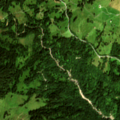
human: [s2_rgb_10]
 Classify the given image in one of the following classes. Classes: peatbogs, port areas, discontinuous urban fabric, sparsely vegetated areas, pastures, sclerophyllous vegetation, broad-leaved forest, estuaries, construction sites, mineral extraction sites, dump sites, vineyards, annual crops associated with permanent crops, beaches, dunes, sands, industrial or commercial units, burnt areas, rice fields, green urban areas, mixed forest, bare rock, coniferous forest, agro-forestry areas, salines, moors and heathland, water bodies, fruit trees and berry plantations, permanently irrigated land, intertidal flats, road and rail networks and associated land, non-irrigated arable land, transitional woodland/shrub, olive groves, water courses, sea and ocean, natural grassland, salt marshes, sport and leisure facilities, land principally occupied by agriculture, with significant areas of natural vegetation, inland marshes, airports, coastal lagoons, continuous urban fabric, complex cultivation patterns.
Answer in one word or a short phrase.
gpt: complex cultivation patterns, coniferous forest, mixed forest, natural grassland